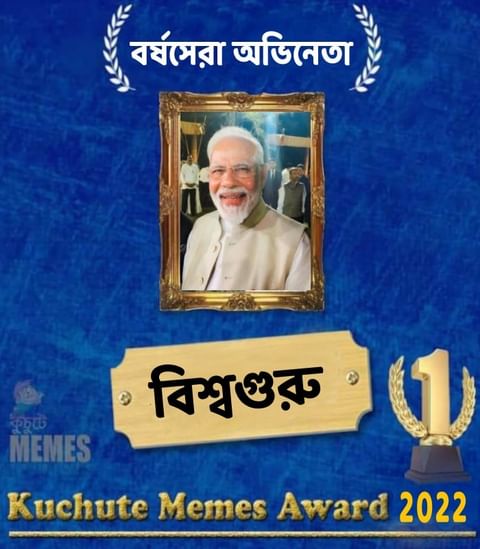
Text: বর্ষসেরা অভিনেতা বিশ্বগুরু
Label: Hate
Hate category: Political
Targeted group: Organization